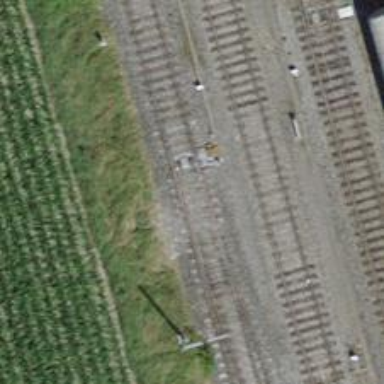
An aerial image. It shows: Railway switch.